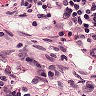
Metastatic tissue present: no